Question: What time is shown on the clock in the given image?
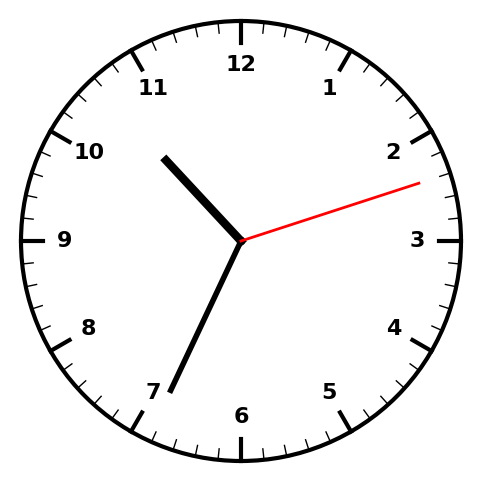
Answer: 10:34:12